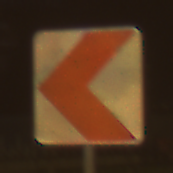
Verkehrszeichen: RichtungstafelnInKurvenKleinRechts
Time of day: Night
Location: Outdoor (Urban)
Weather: Clear
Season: NotSpecified
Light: Artificial